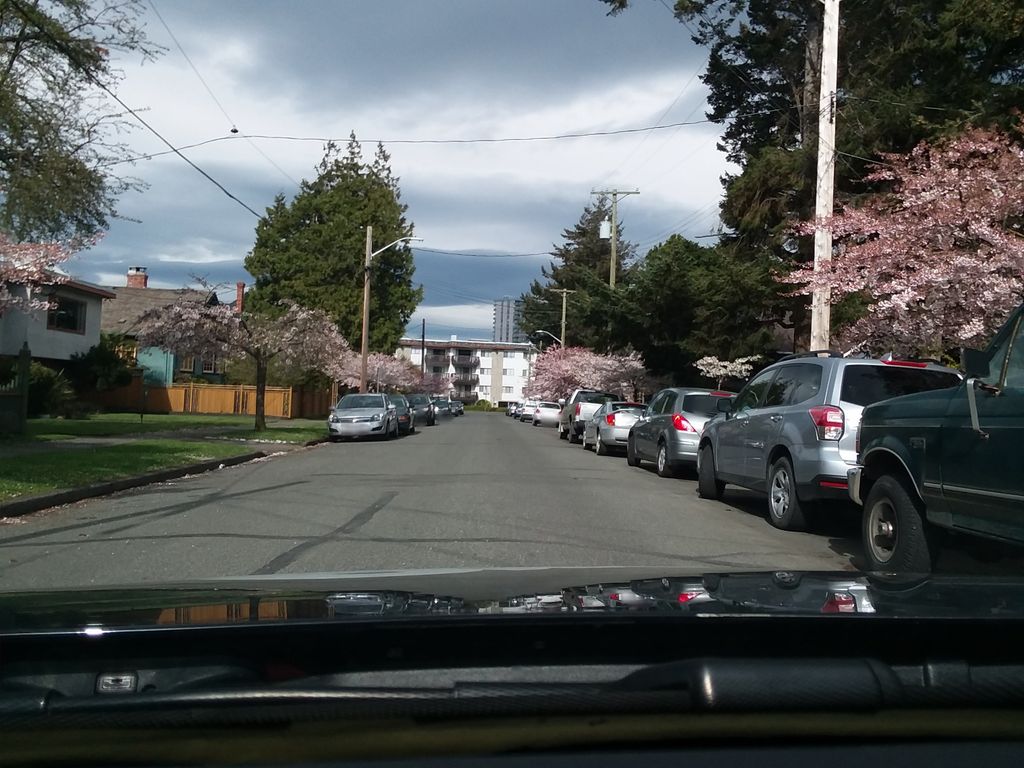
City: victoria